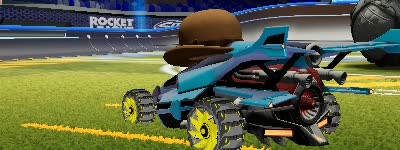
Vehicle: aftershock